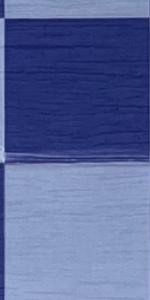
Label: Empty